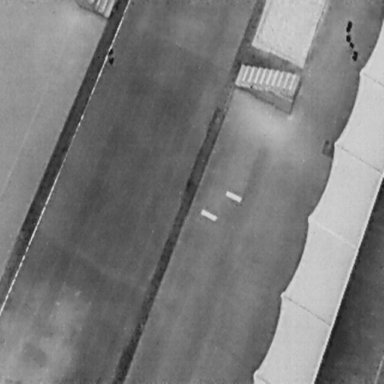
There is a Person in the infrared image.